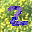
Label: 2